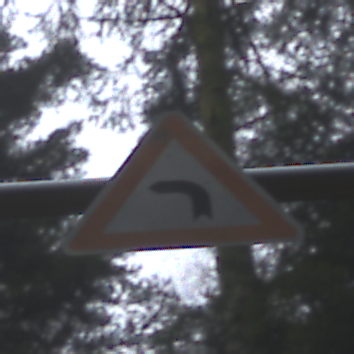
Verkehrszeichen: KurveLinks
Umgebung: Outdoor, Nature
Tageszeit: Midday
Wetter: Overcast
Licht: Natural
Jahreszeit: NotSpecified
Kontrast: LowContrast